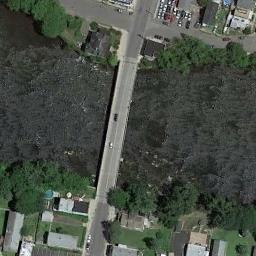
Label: bridge